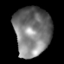
Tissue: lung
Cell type: Others
Senescence score: 0.2364
Nuclear area (px): 1766
Mean DAPI intensity: 119.542